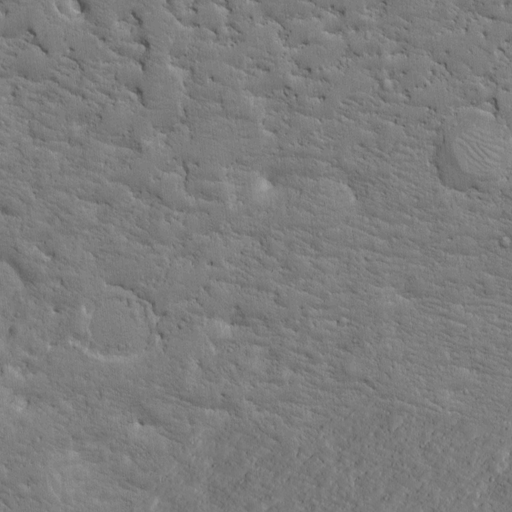
Classes present: Background